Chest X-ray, AP view. Patient: 61 years old, sex M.
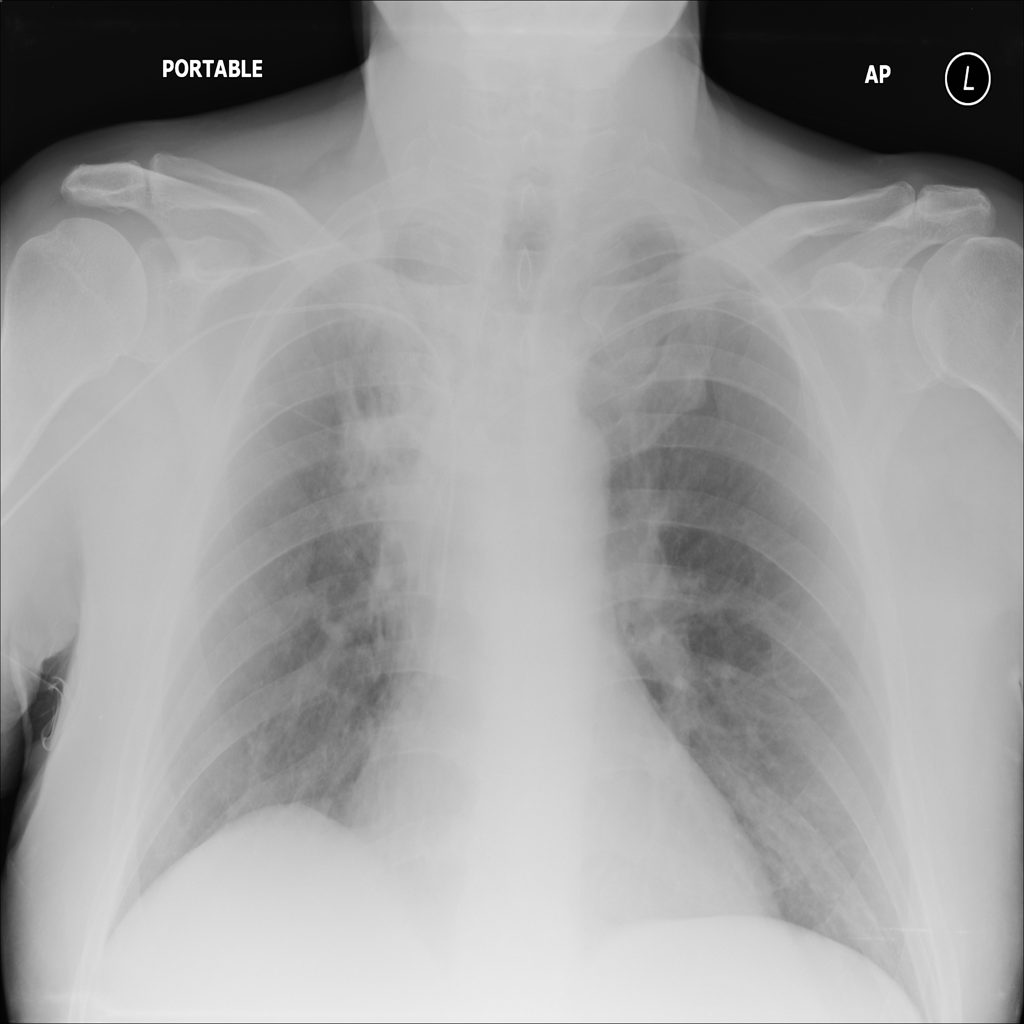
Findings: Fibrosis, Mass